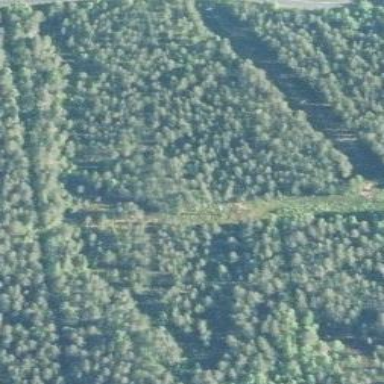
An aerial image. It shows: Forest with mixed types of leaves.